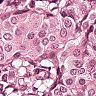
Metastatic tissue present: yes